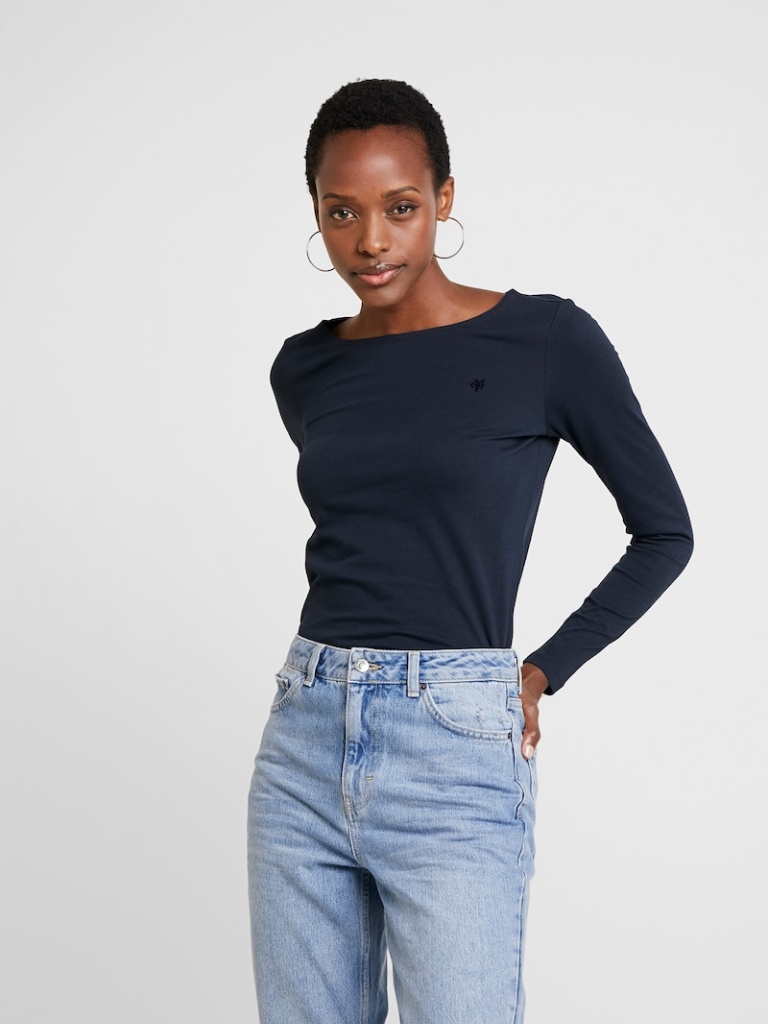
cotton tight a long-sleeved with the sleeves down hip length Fully Tucked in crew t-shirt